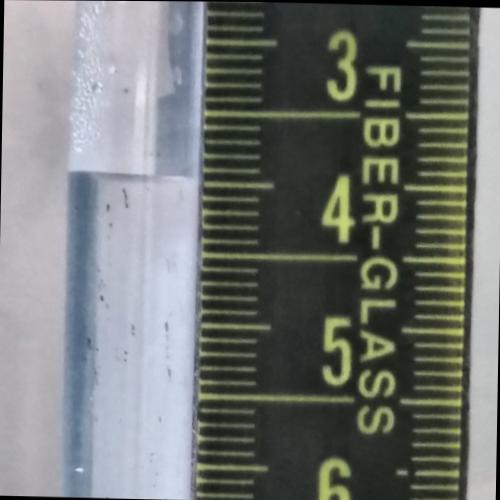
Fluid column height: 4.0 cm